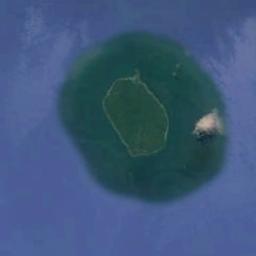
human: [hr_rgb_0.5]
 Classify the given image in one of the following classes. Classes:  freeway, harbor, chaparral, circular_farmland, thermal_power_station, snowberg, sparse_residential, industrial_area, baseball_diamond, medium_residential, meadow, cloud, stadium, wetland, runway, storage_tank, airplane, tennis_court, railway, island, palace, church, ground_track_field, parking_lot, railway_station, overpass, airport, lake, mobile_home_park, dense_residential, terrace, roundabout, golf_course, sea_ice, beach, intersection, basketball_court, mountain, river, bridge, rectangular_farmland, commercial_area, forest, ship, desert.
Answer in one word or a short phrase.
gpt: island